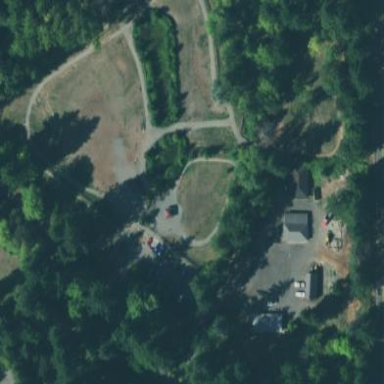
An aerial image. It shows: Dog park enclosed by fence.